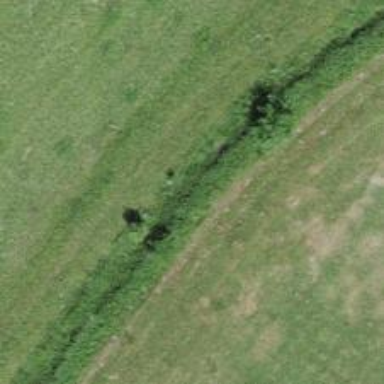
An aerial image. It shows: Ditch serving as waterway.